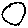
Label: circle